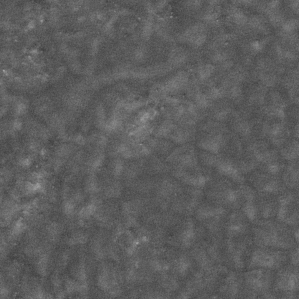
Label: frost